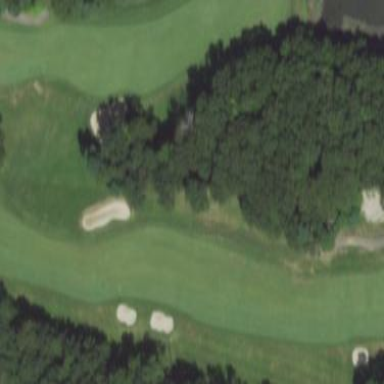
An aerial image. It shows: Golf fairway in the image.